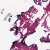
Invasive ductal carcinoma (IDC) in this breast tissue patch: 0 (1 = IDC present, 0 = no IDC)